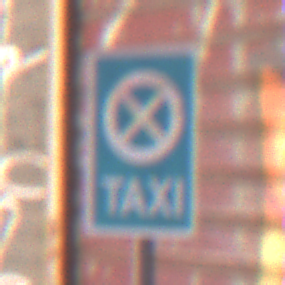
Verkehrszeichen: Taxenstand
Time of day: MorningAfternoon
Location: Outdoor (Urban)
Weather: Clear
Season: NotSpecified
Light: Natural